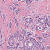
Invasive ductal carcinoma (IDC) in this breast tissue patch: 1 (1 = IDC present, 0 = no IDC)